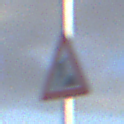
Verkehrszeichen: Arbeitsstelle
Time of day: SunriseSunset
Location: Outdoor (Nature)
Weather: PartlyCloudy
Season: NotSpecified
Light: Natural